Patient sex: M
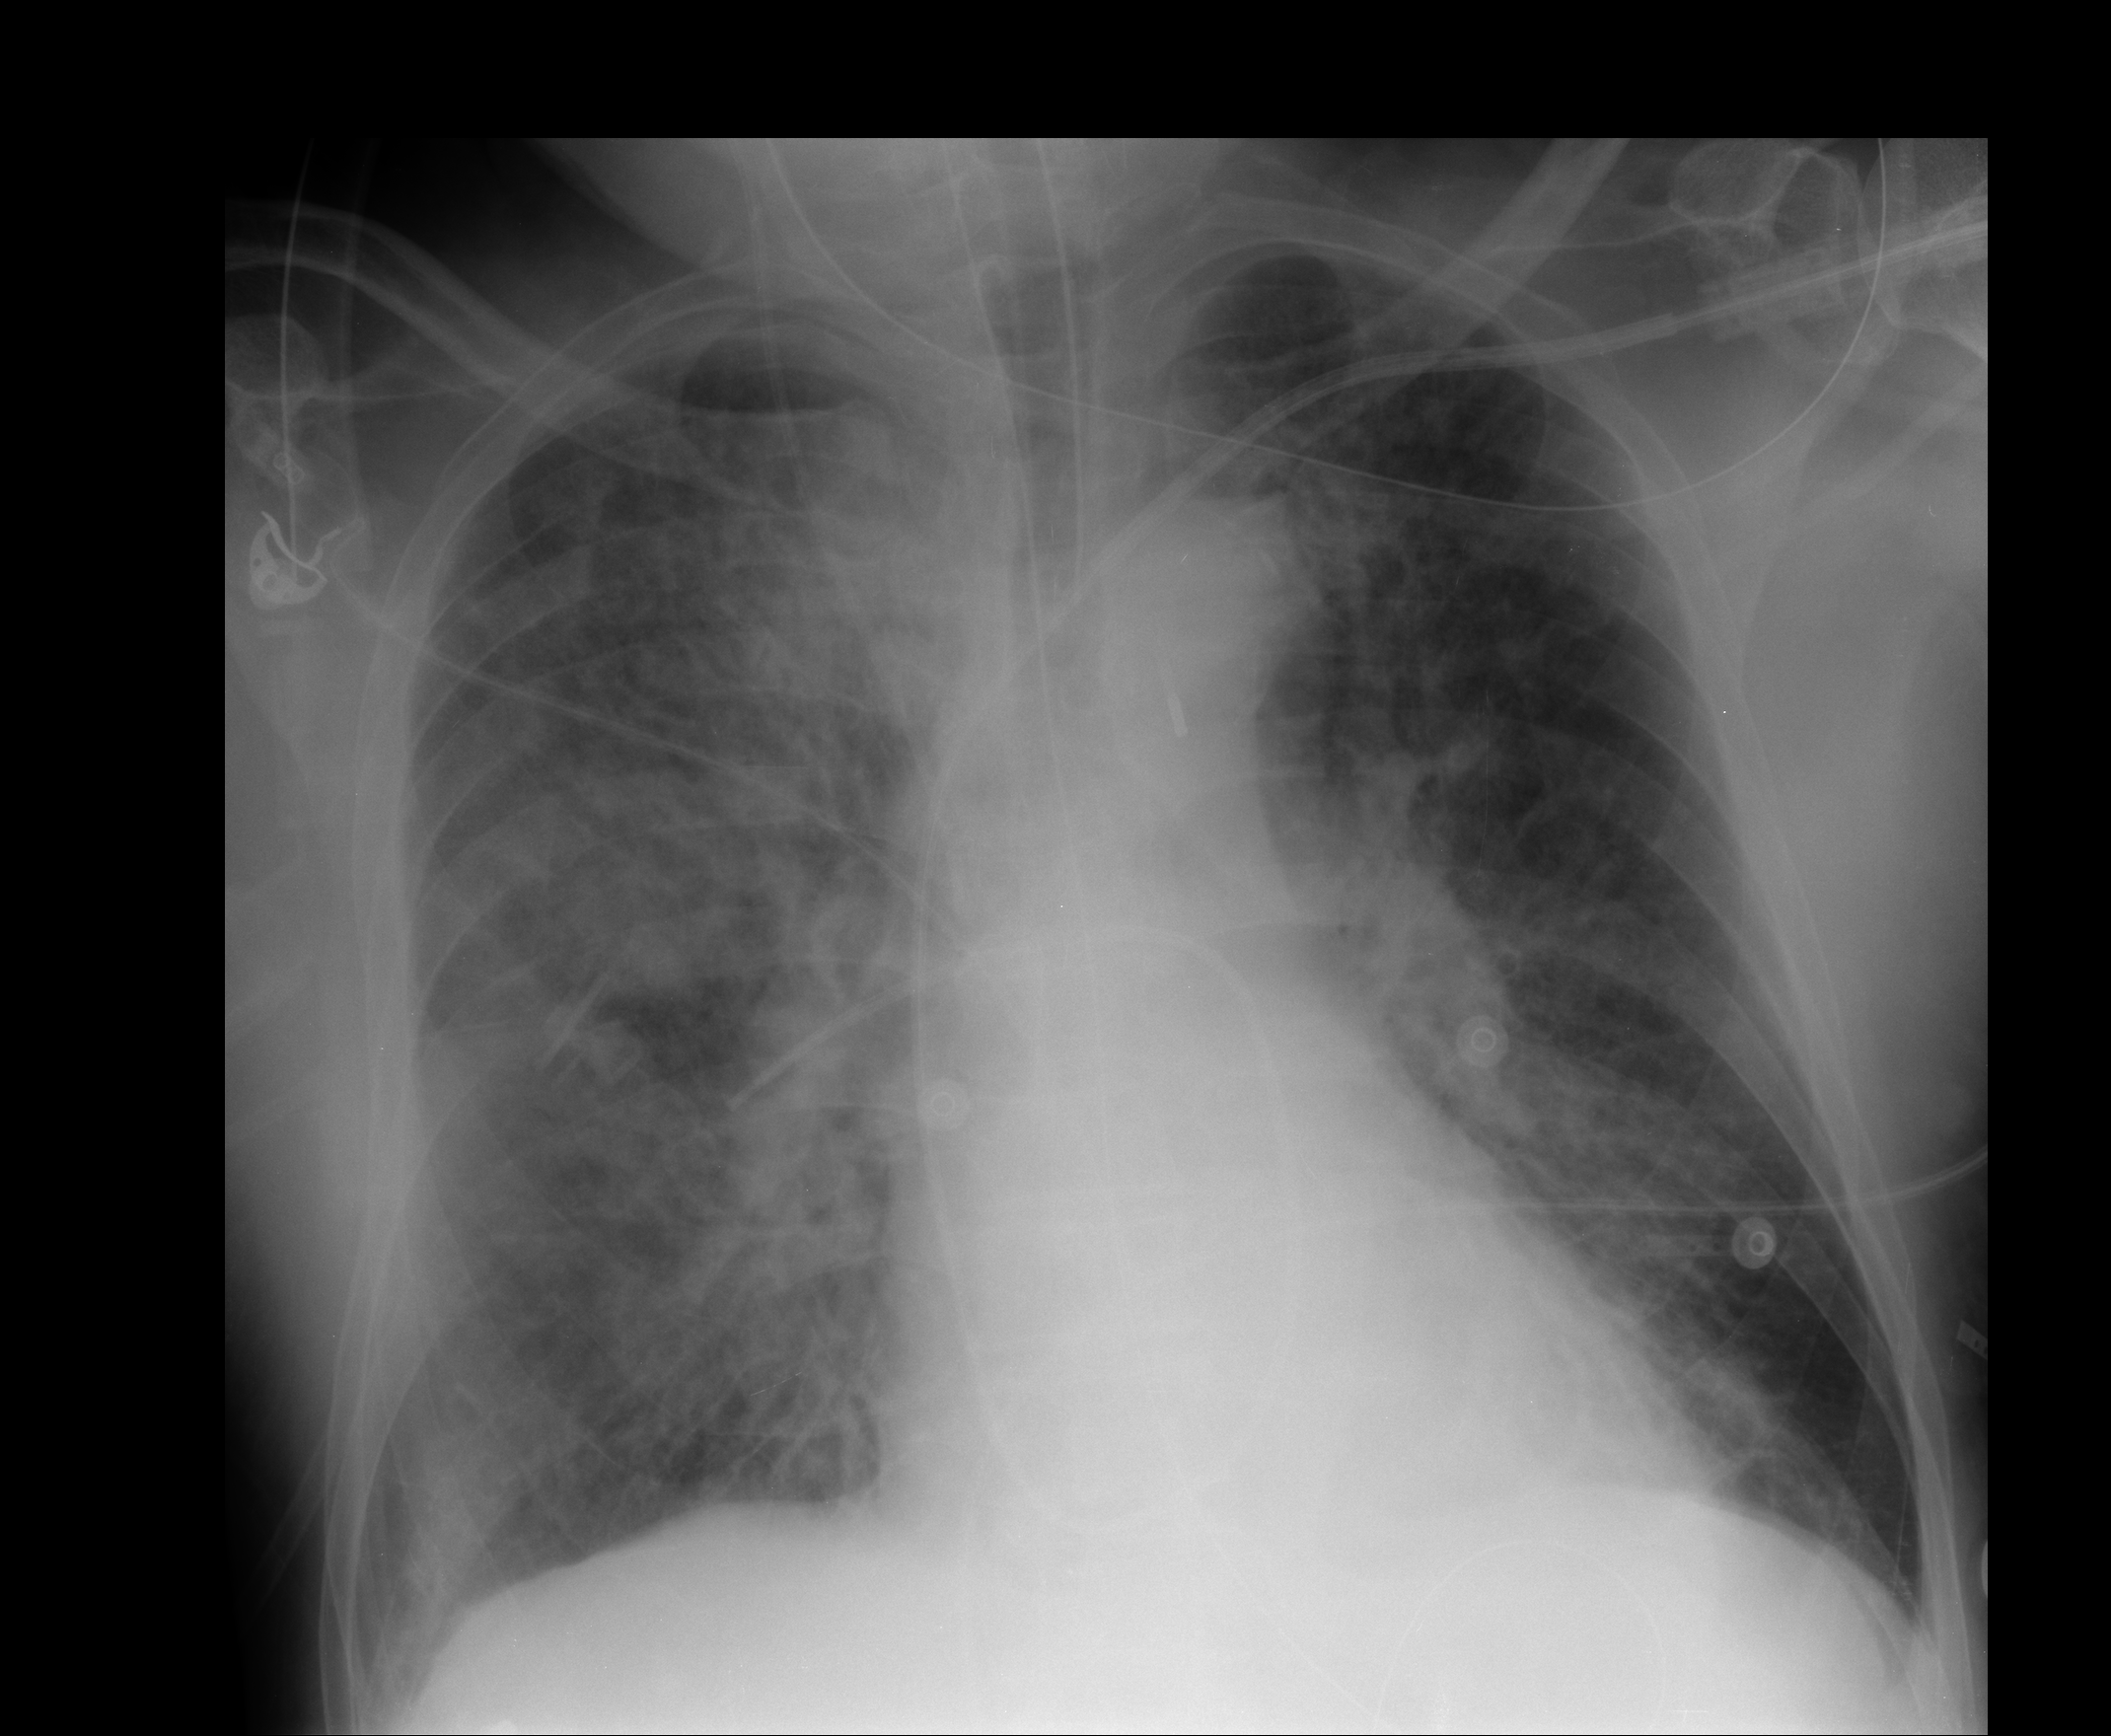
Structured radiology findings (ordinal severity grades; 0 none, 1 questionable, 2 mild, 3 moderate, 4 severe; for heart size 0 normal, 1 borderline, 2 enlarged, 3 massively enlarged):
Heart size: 0
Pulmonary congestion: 2
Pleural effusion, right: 0
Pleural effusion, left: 0
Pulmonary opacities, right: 3
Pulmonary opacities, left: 3
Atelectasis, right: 3
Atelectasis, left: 3